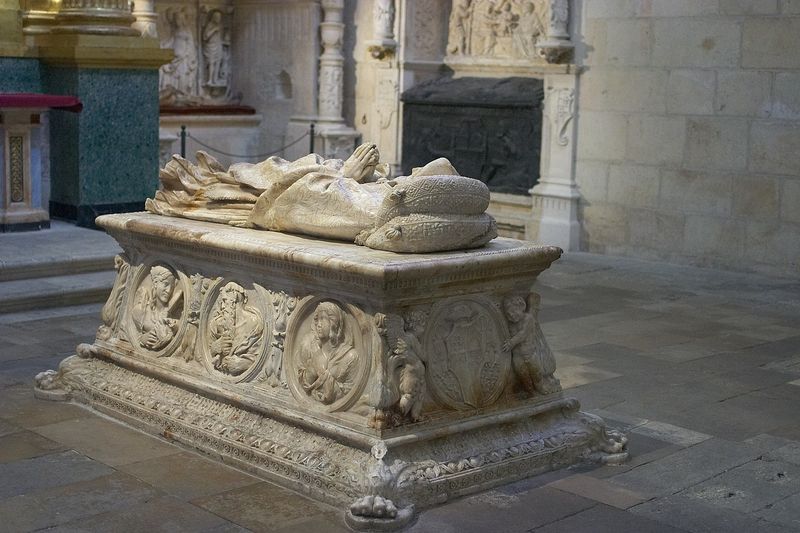
Titel: Kathedrale von Burgos
Künstler: Juan de Colonia
Standort: Burgos (EU - E); Burgos, Kathedrale (EU - E)
Schlagwörter: blau, hand, weiß, finger, kleid, marmor, säulen, bart, leiche, sockel, stein, tod, toter, hände, portrait, kirche, boden, gewand, innen, oval, engel, relief, liegen, figuren, kissen, dekoration, bett, liegend, denken, beton, beten, altar, wappen, sarg, sandstein, grab, eierstab, grabmal, sarkophag, medaillons, löwenfüße, attribute, meisseln